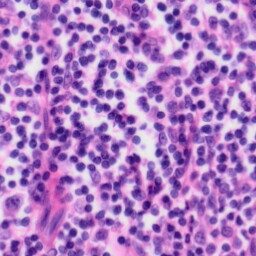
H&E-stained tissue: Tonsil